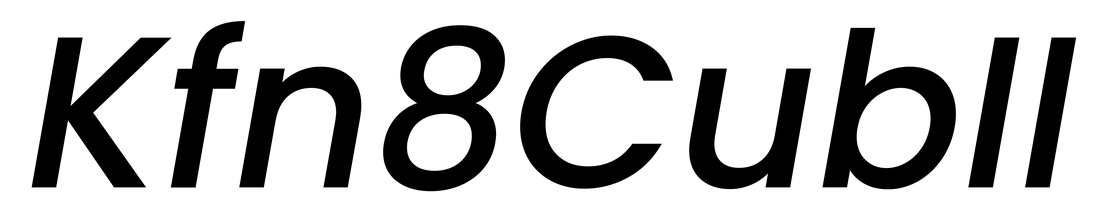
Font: Poppins-MediumItalic